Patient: sex M, age 32
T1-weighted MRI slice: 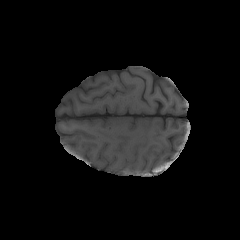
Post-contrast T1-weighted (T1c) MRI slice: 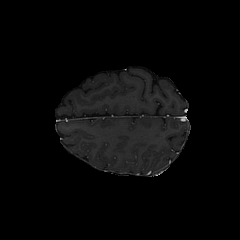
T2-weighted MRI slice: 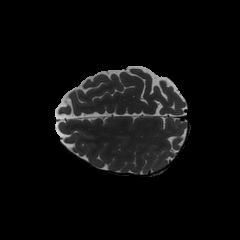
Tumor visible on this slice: no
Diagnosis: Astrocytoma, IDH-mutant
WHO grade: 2